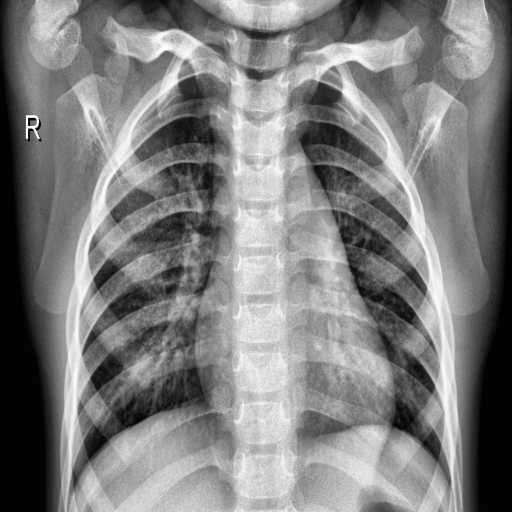
Finding: NORMAL